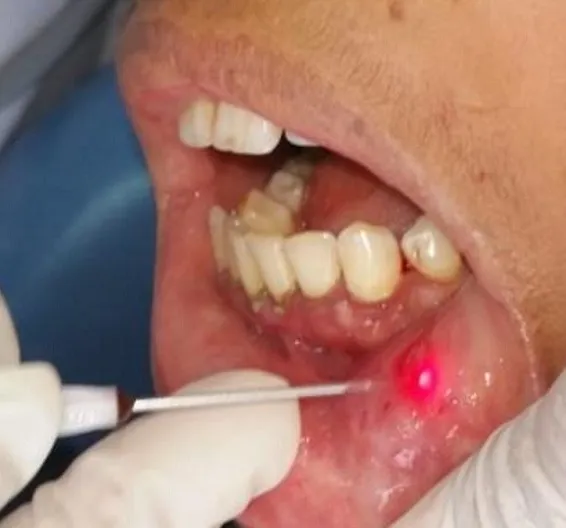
Pre-operative view showing the application of the LLL therapy on the labial aphthous lesion.
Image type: medical_photograph (other_medical_photograph)